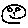
Label: smiley face